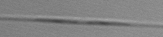
Label: Pseudo-nitzschia